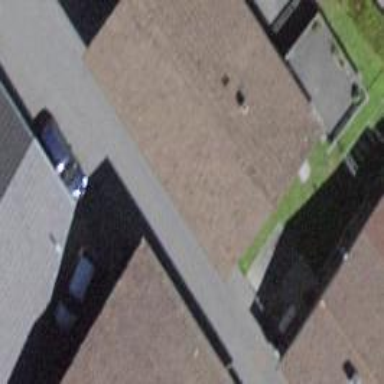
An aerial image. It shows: Detached building with gabled roof.